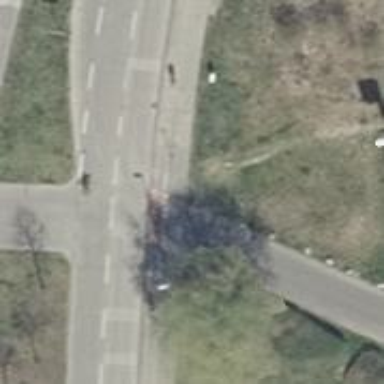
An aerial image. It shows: Concrete path with sidewalk and cycleway.